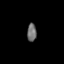
Tissue: prostate
Cell type: Epithelial cells
Senescence score: 0.3596
Nuclear area (px): 164
Mean DAPI intensity: 110.22